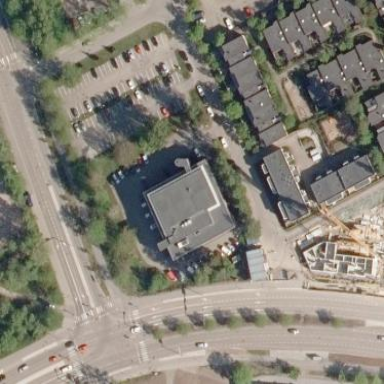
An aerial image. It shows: Office building.